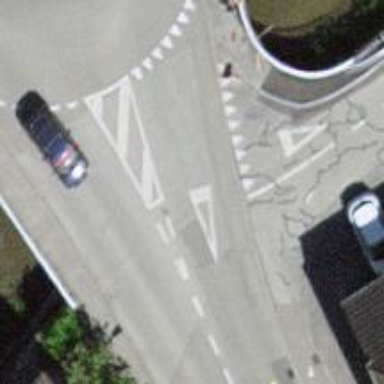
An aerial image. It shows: Secondary road crossing bridge.